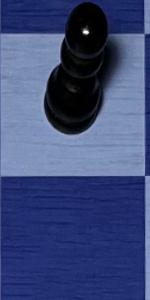
Label: Empty